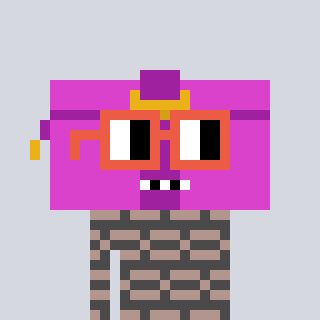
a pixel art character with square orange glasses, a clutch-shaped head and a grayscale-colored body on a cool background